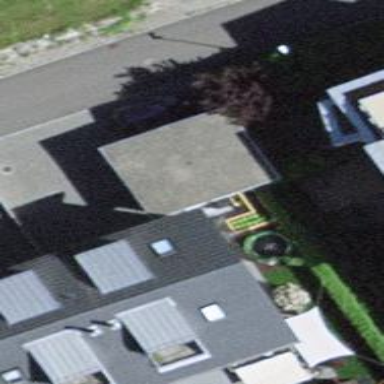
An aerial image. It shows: Garage building.